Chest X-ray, PA view. Patient: 53 years old, sex M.
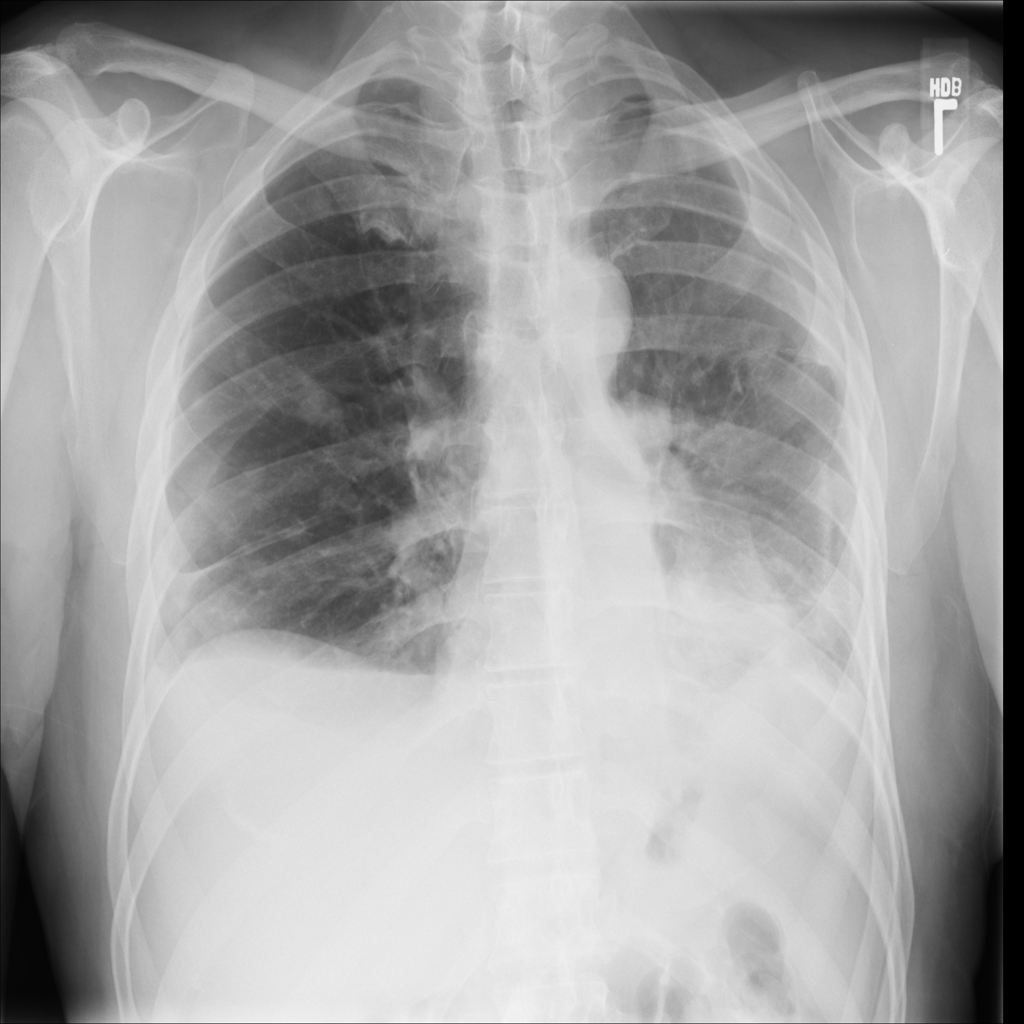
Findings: Nodule, Pleural_Thickening